Field crop: maize
Growth stage: 2
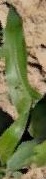
Species: maize